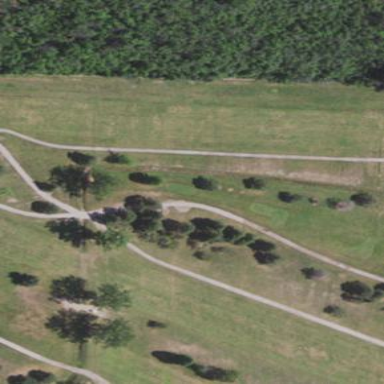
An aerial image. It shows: Grassy area designated as golf fairway.